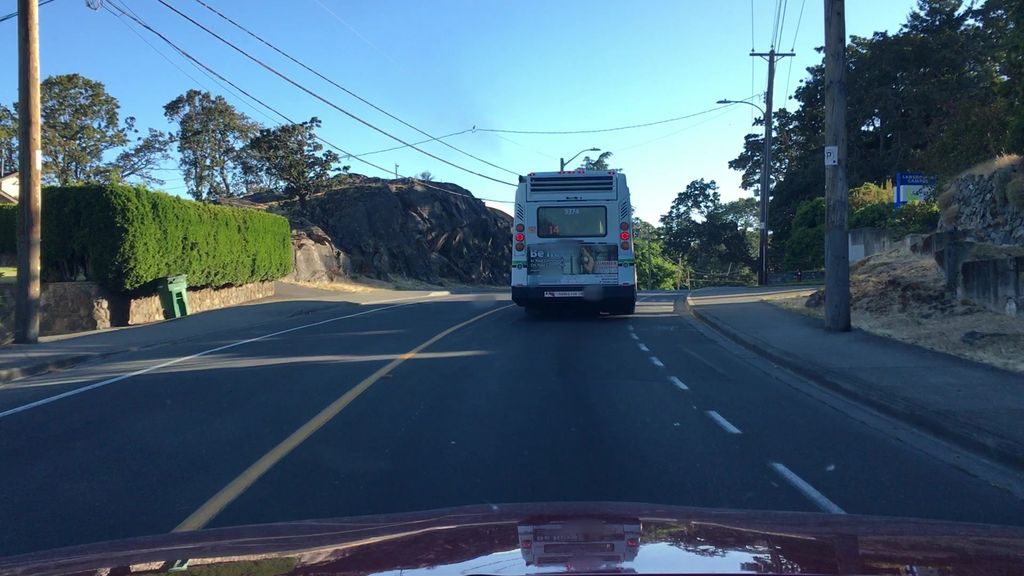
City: victoria